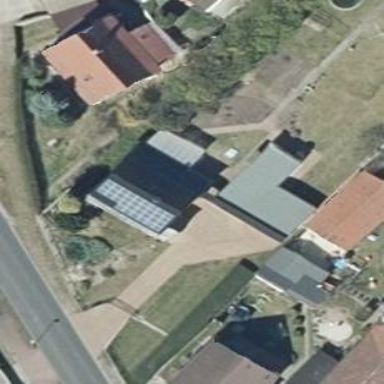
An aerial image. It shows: House with flat black roof.